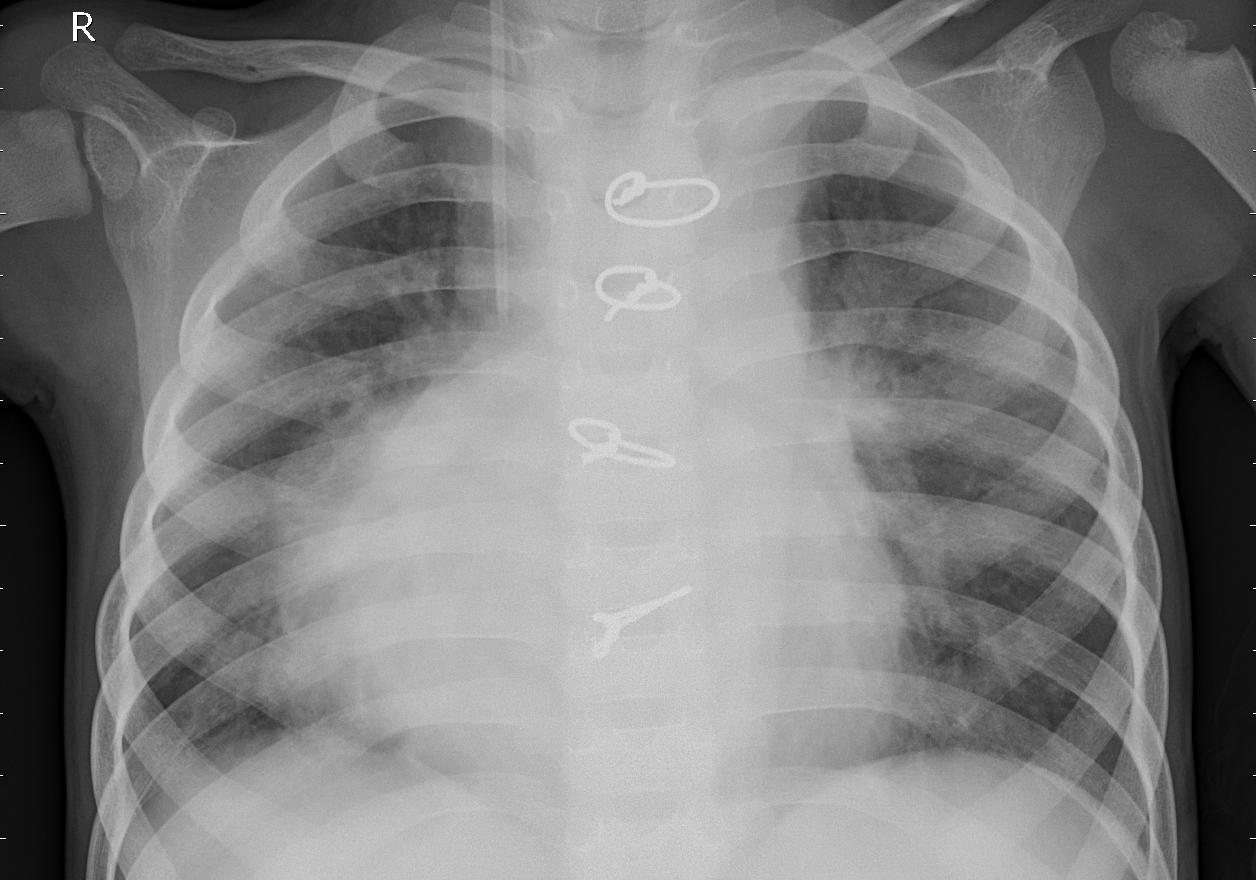
Diagnosis: PNEUMONIA